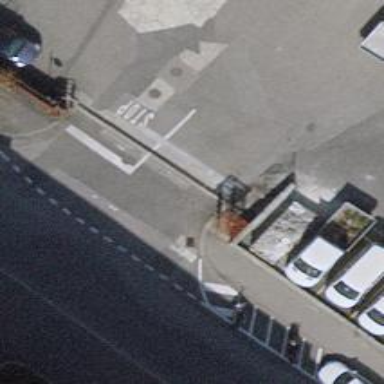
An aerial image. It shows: Unmarked crossing on the road.